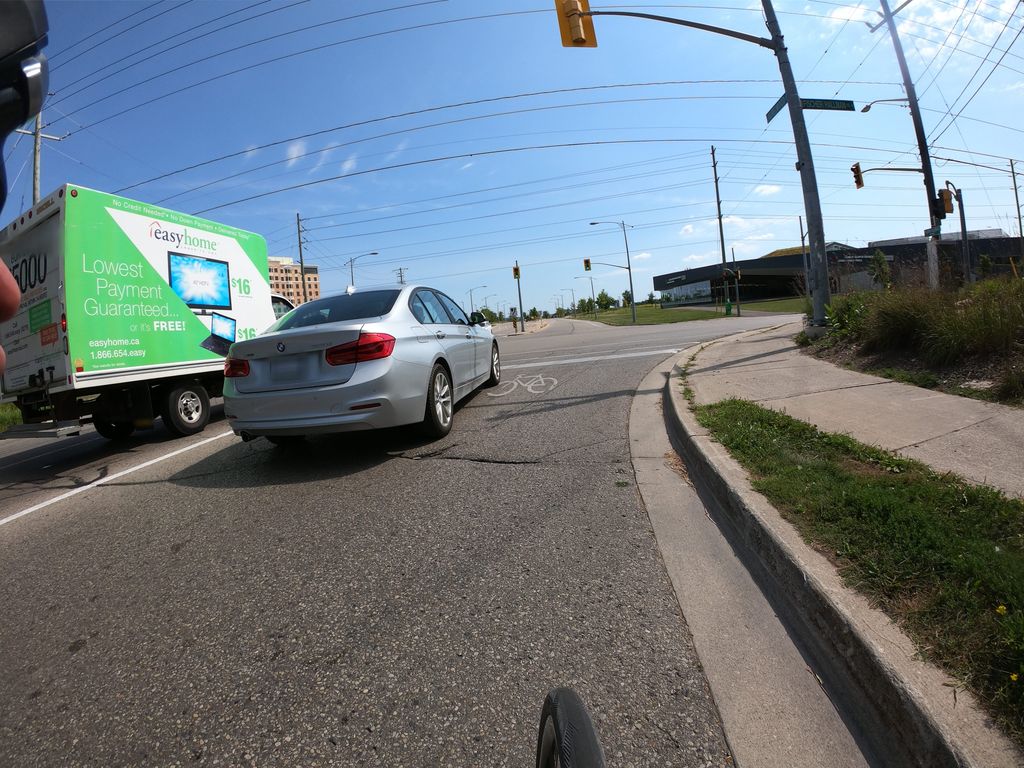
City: kitchener-waterloo